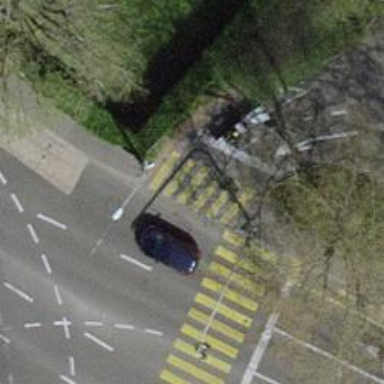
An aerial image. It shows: Crossing with traffic signals.